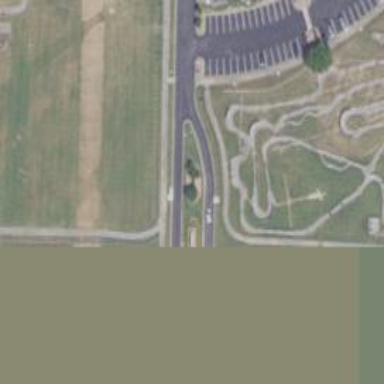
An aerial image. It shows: Cycling track located on leisure land.